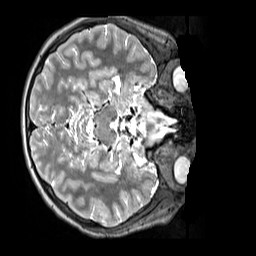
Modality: T2w
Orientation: axial
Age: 11
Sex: male
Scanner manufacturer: siemens
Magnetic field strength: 3 T
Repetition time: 3.2 s
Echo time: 0.408 s